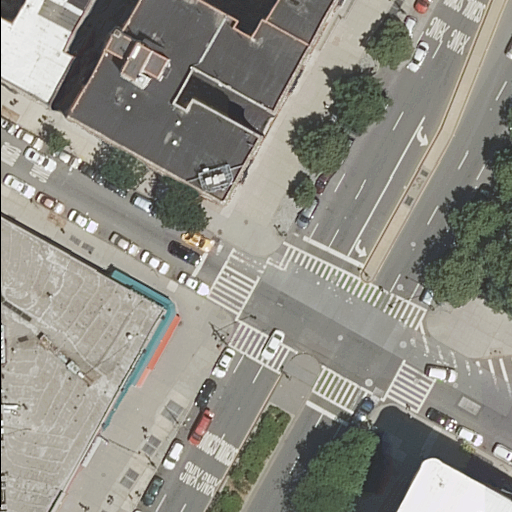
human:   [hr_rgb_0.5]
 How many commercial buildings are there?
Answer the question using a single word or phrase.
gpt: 0

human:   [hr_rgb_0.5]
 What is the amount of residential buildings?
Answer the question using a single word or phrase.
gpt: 5

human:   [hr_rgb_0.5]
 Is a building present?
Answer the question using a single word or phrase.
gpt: yes

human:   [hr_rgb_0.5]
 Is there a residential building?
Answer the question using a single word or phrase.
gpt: yes

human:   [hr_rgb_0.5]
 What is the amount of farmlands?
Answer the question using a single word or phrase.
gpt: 0

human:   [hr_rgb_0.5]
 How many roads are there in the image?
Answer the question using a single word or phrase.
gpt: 7

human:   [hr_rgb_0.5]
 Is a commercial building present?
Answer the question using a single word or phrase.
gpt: no

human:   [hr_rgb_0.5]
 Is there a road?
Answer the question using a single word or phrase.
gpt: yes

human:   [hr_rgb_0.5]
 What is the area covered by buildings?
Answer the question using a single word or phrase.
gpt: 2887m2

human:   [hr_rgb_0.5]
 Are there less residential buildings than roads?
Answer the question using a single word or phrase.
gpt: yes

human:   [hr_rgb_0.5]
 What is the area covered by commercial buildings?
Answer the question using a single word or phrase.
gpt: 0m2

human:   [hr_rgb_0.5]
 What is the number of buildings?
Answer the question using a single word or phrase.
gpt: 5

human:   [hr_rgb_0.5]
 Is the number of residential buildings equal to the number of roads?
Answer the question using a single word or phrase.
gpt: no

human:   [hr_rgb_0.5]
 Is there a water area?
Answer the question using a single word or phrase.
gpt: no

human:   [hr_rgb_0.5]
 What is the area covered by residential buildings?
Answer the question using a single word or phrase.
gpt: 2887m2

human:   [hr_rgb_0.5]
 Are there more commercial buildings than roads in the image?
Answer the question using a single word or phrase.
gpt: no

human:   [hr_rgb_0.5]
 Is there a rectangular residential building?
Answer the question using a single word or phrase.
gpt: yes

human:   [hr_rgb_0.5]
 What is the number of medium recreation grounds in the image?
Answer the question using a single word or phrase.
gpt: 0

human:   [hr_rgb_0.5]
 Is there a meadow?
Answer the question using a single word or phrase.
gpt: no

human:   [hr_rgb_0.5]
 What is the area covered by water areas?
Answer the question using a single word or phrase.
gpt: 0m2

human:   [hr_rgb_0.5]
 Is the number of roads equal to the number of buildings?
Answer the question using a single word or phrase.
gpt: no

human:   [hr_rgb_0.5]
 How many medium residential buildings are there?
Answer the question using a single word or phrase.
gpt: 2

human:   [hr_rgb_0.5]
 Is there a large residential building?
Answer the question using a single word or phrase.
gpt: yes

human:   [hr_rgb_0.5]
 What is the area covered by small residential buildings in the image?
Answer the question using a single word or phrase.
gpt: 87m2

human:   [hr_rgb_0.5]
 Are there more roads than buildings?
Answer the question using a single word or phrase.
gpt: yes

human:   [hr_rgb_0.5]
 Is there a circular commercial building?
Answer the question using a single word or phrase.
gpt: no

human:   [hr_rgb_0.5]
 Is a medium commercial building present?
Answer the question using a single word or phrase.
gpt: no

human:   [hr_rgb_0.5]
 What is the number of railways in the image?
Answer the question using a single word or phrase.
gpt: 0

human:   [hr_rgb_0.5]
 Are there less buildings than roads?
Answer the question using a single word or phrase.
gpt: yes

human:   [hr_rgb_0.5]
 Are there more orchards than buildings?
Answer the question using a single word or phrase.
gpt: no

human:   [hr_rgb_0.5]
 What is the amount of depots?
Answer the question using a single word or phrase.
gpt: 0

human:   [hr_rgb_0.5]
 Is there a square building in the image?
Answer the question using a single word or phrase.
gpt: no

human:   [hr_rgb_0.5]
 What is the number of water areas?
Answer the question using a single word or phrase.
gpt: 0

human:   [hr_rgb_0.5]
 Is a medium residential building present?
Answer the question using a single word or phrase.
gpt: yes

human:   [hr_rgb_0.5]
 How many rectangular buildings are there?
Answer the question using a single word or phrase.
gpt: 2

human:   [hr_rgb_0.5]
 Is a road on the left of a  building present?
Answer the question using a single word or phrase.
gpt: yes

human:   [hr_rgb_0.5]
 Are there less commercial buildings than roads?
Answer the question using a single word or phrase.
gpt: yes

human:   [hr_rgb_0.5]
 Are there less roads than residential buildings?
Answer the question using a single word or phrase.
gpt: no

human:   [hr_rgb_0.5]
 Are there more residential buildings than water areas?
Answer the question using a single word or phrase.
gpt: yes

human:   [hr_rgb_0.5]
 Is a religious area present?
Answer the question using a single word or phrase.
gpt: no

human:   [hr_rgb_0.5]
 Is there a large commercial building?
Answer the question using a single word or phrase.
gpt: no

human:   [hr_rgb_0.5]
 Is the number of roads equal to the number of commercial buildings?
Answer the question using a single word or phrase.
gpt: no

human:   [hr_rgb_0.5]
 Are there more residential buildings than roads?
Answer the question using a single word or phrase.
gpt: no

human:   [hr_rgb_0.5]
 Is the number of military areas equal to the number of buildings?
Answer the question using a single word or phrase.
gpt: no

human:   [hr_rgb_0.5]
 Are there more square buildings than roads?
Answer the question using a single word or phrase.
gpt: no

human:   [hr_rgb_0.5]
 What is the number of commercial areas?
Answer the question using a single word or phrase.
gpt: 0

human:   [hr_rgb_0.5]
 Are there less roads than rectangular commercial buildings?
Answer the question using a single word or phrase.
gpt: no

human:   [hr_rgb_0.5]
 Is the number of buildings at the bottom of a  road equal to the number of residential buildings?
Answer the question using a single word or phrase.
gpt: no

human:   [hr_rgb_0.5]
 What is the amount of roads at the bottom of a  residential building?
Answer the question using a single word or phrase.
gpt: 6

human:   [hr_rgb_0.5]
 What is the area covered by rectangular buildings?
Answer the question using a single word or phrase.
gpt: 1296m2

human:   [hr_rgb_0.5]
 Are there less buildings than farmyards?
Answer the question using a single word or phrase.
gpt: no

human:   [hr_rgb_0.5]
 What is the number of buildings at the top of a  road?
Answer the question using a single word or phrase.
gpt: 3

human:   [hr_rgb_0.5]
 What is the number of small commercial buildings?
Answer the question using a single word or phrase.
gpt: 0

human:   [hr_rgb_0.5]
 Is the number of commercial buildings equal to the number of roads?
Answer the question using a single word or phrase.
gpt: no

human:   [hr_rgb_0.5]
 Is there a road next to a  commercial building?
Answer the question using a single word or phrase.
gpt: no

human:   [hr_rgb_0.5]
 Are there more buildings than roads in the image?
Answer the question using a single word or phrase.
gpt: no

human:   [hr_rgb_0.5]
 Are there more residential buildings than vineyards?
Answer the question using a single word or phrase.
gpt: yes

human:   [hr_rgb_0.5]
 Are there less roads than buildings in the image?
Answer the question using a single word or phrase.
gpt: no

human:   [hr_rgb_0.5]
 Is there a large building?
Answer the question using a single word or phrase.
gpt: yes

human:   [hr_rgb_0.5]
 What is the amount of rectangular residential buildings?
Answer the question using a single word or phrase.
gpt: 2

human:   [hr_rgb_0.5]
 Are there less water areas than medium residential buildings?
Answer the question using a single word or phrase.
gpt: yes

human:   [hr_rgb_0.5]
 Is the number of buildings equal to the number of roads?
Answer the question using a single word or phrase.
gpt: no

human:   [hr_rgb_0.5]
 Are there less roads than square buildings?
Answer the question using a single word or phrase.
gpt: no

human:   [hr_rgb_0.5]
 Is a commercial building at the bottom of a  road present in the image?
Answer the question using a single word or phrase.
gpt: no